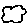
Label: cloud